Field crop: maize
Growth stage: 1
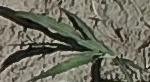
Species: sorghum